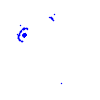
Particle: proton